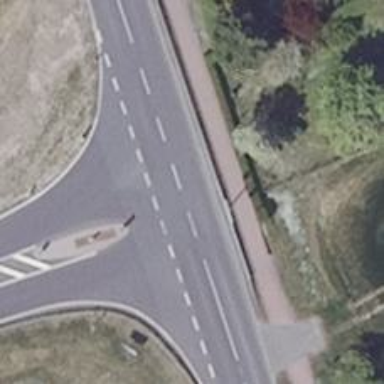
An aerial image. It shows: Primary road with asphalt surface.